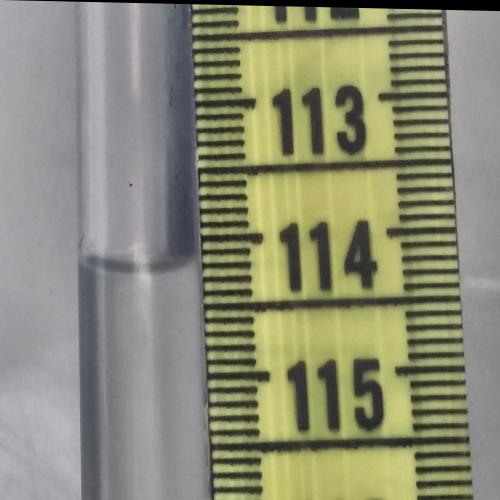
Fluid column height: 114.2 cm